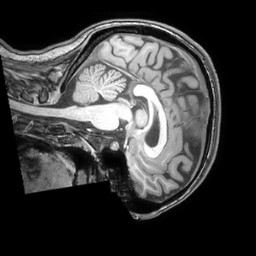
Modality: T1w
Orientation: sagittal
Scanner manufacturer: philips
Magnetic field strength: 3 T
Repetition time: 0.008 s
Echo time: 0.0035 s